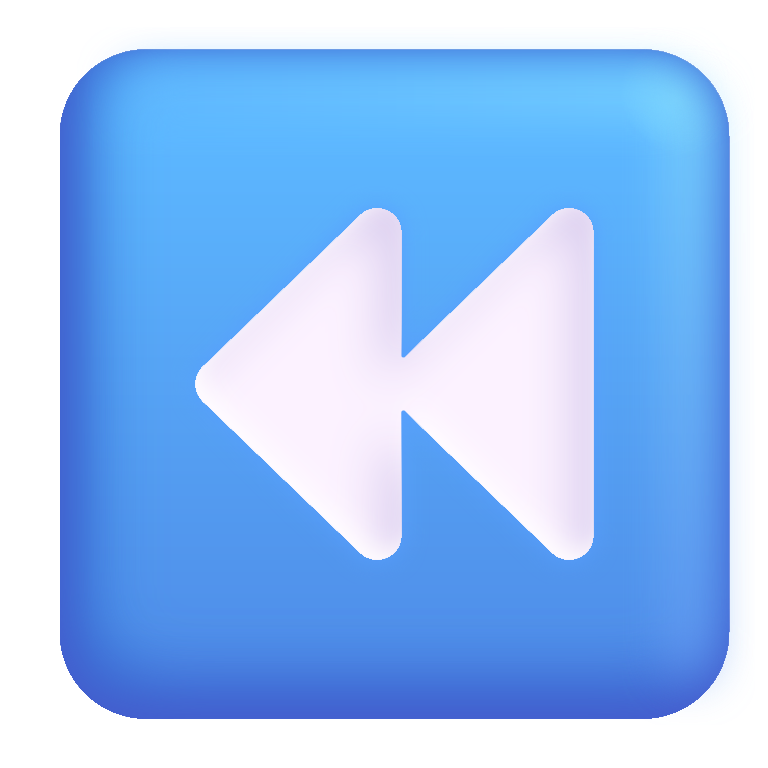
fast reverse button color